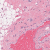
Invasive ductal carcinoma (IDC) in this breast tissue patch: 0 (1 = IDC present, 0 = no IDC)